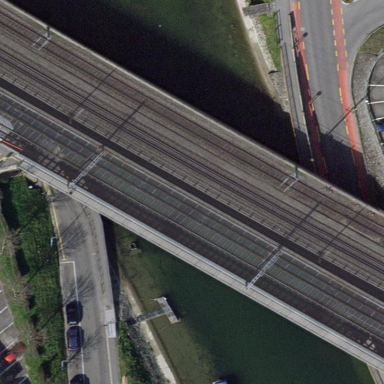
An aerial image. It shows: Beam bridge structure.